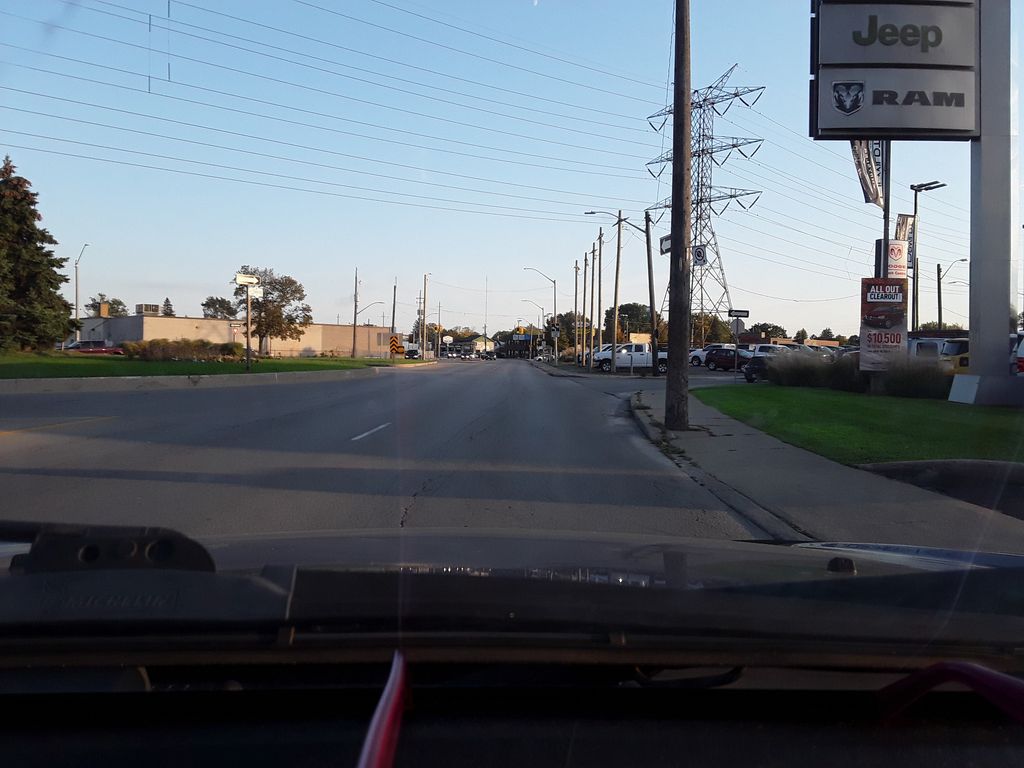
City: hamilton